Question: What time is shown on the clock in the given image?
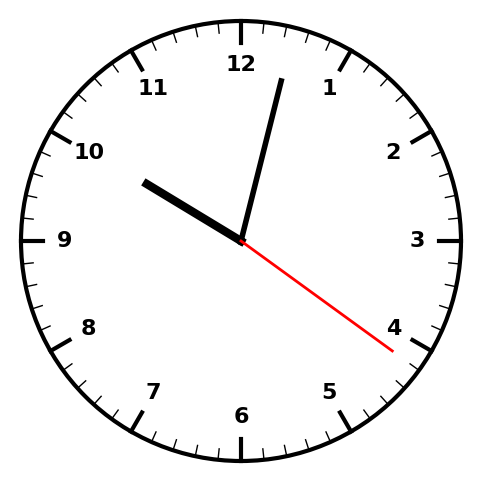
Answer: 10:02:21